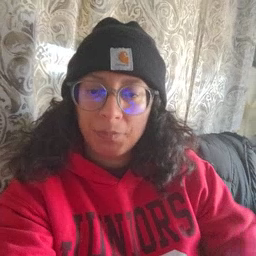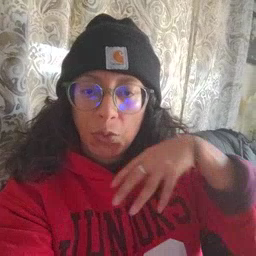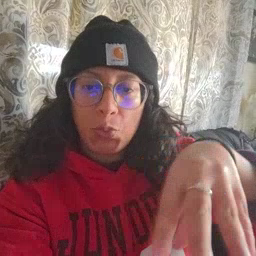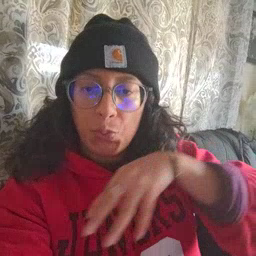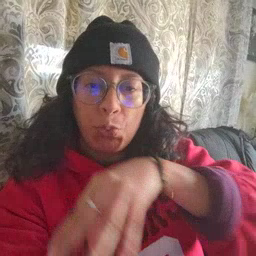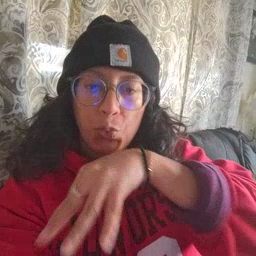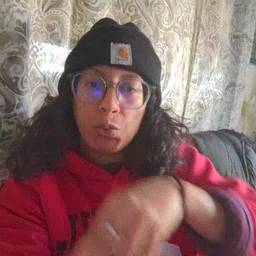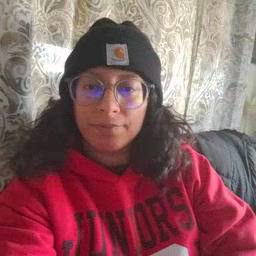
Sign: vacuum